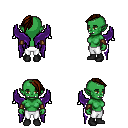
a pixel art fantasy rpg character, female body template, orc, green skin, purple wings, white pants, brown long mohawk hairstyle, cloth bracers, black shoes, four views (front, back, left, right), 2x2 character sprite sheet, small pixel art, hard edges, no anti-aliasing